高一 · 立体几何学
在四棱雉 $P-A B C D$ 中, 所有侧棱都为 $4 \sqrt{2}$, 底面是边长为 $2 \sqrt{6}$ 的正方形, $O$ 是 $P$在平面 $A B C D$ 内的射影, $M$ 是 $P C$ 的中点, 则异面直线 $O P$ 与 $B M$ 所成角为 ( )
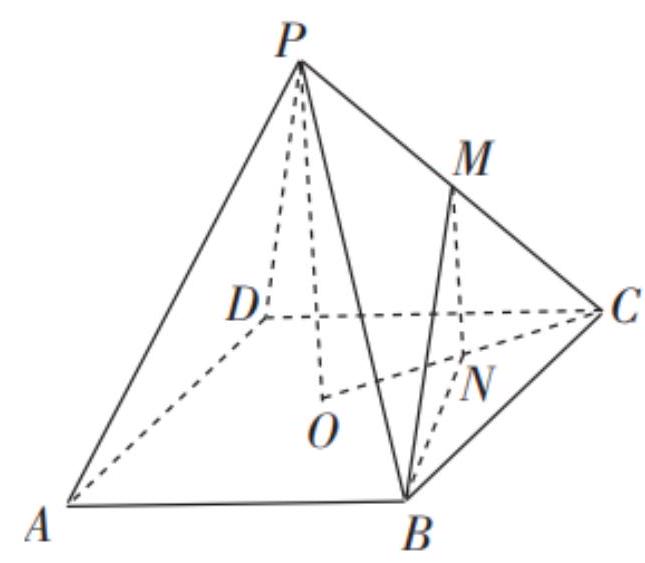
$30^{\circ}$
B. $45^{\circ}$
C. $60^{\circ}$
D. $\mathbf{9 0}{ }^{\circ}$
答案: C
解析: 【分析】

先取 $N$ 为 $O C$ 的中点, 得到 $O P \| M N$, 则 $\angle B M N$ 是异面直线 $O P$ 与 $B M$ 所成的角,

根据题意, 求出 $M N=\sqrt{5}, B M=2 \sqrt{5}$, 解三角形, 即可得出结果.

【详解】

由题可知 $O$ 是正方形 $A B C D$ 的中心，

取 $N$ 为 $O C$ 的中点, 所以 $O P \| M N$,

则 $\angle B M N$ 是异面直线 $O P$ 与 $B M$ 所成的角.

因为 $O P \perp$ 平面 $A B C D$,

所以 $M N \perp$ 平面 $A B C D$,

因为在四棱雉 $P-A B C D$ 中, 所有侧棱都为 $4 \sqrt{2}$, 底面是边长为 $2 \sqrt{6}$ 的正方形,

所以 $O C=2 \sqrt{3}$, 所以 $O P=\sqrt{32-12}=2 \sqrt{5}$, 因此 $M N=\sqrt{5}$,

又在 $\triangle P B C$ 中, $\cos \angle B P C=\frac{P B^{2}+P C^{2}-B C^{2}}{2 P B \bullet P C}=\frac{32+32-24}{2 \times 32}=\frac{5}{8}$,

所以 $B M^{2}=P B^{2}+P M^{2}-2 P B \bullet P M \bullet \cos \angle B P C=32+8-2 \times 4 \sqrt{2} \times 2 \sqrt{2} \times \frac{5}{8}=20$,

即 $B M=2 \sqrt{5}$ ，

所以 $\cos \angle B M N=\frac{M N}{M B}=\frac{1}{2}$,

则异面直线 $O P$ 与 $B M$ 所成的角为 $60^{\circ}$.

故选 C

【点睛】
本题主要考查异面直线所成的角, 熟记几何法作出异面直线所成的角, 再求解即可, 属于常考题型.